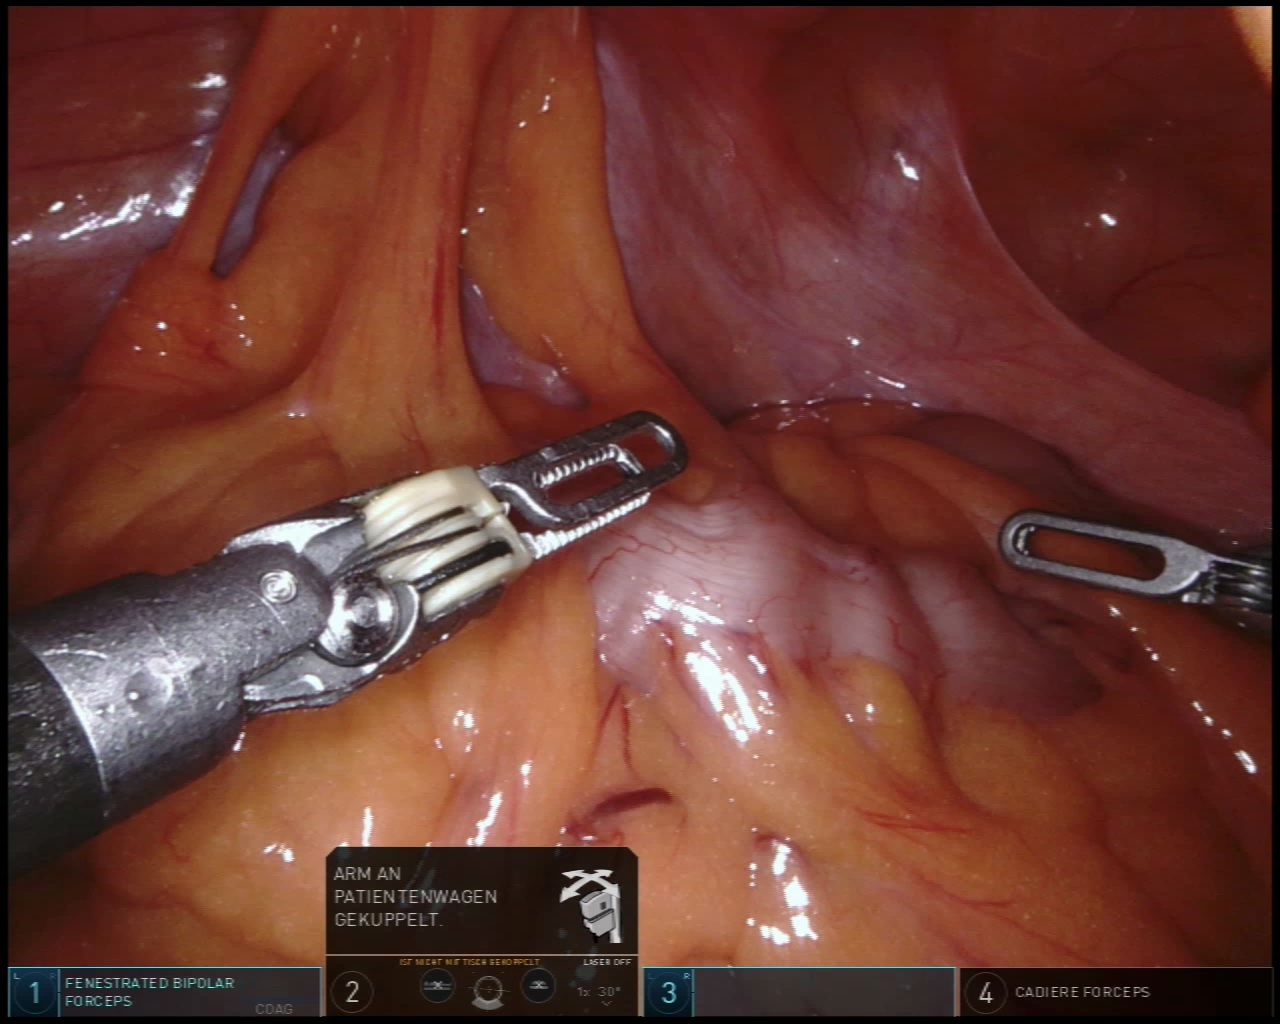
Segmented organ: abdominal_wall
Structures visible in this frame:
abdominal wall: yes
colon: yes
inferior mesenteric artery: no
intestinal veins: no
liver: no
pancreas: no
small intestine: no
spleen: no
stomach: no
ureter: no
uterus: no
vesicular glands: no